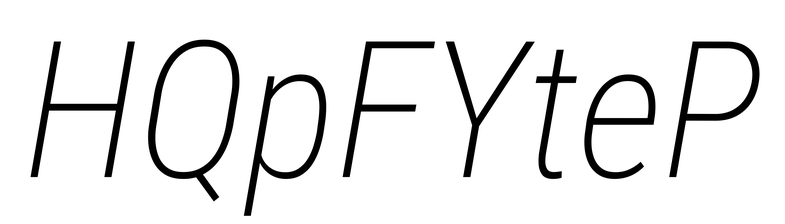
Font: Roboto-Italic_Condensed_ExtraLight_Italic